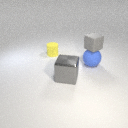
large gray metal cube in front of large blue rubber sphere